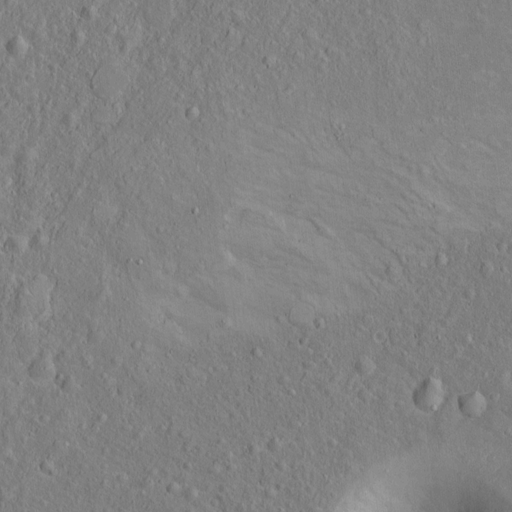
Objects detected: cone